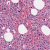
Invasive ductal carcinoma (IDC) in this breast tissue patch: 1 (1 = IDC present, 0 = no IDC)